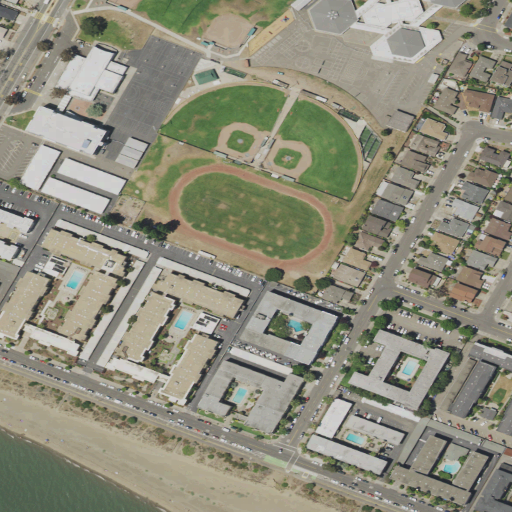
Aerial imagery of artificial island in California named South Shore containing medium intensity development, high intensity development, open development, low intensity development, open water, and barren land